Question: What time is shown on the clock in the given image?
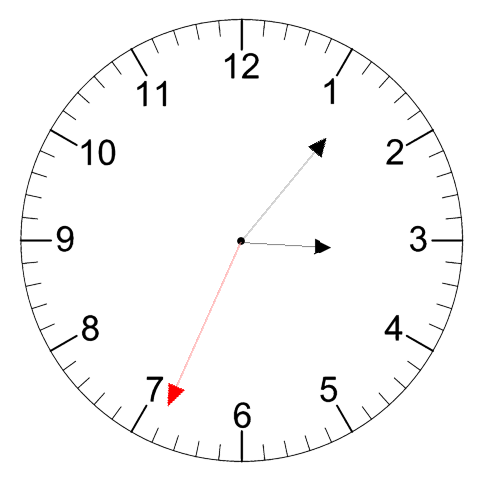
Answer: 03:06:34